Interaction volume radius: 5 \u00c5
Interaction volume height: 45 \u00c5
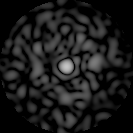
Disorder parameter: 0.8348